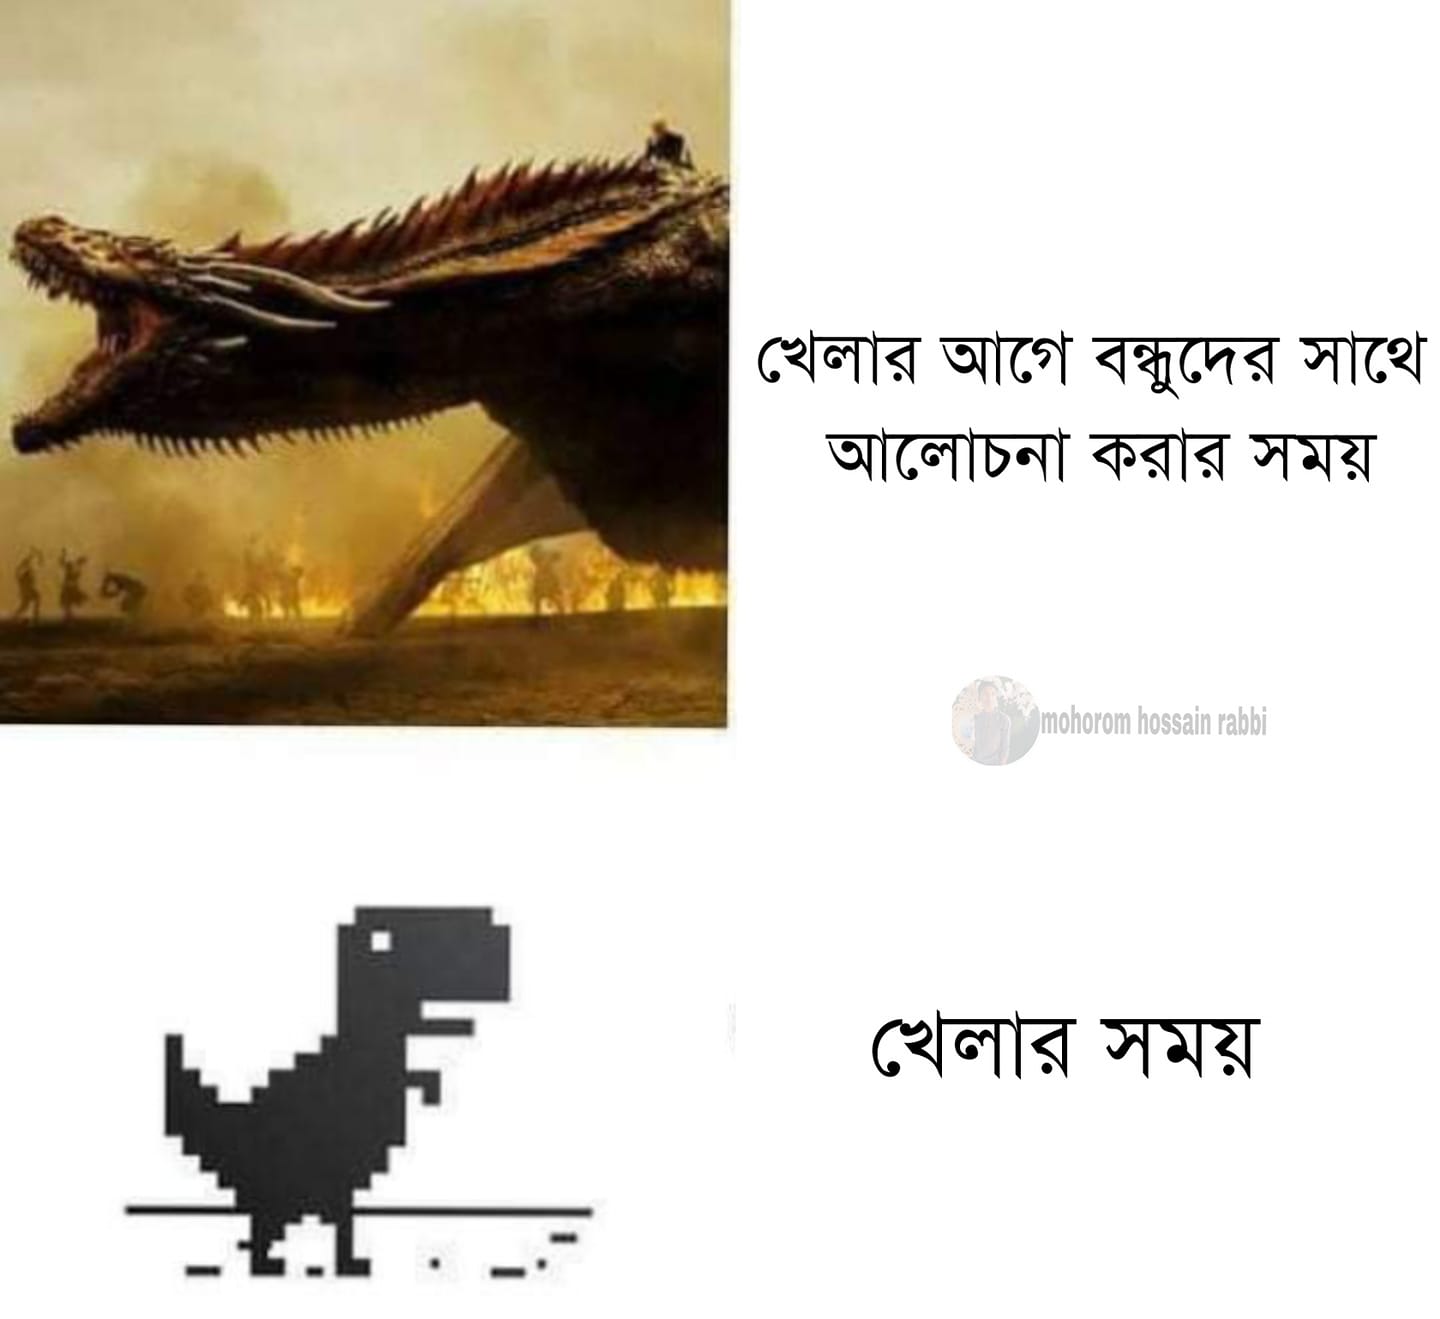
Caption: খেলার আগে বন্ধুদের সাথে আলোচনা করার সময়     খেলার সময়
Label: non-hate